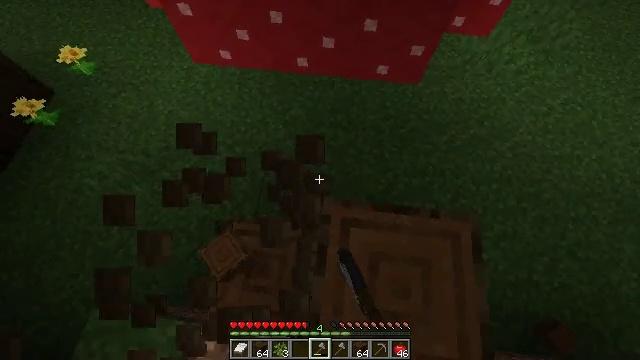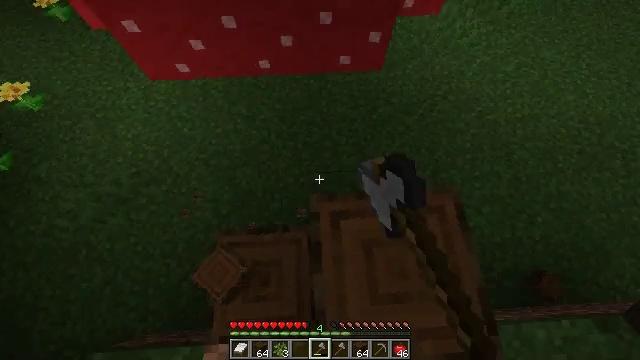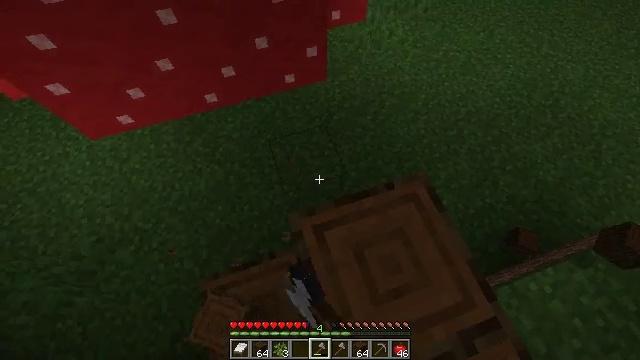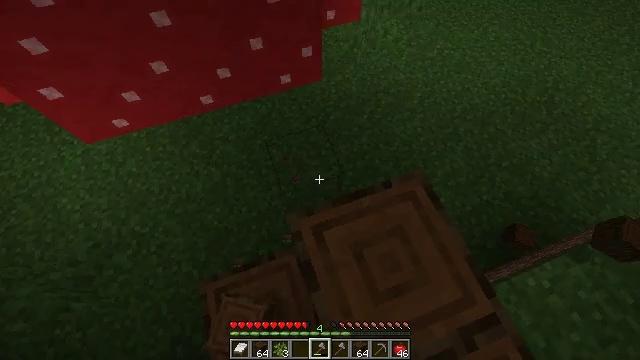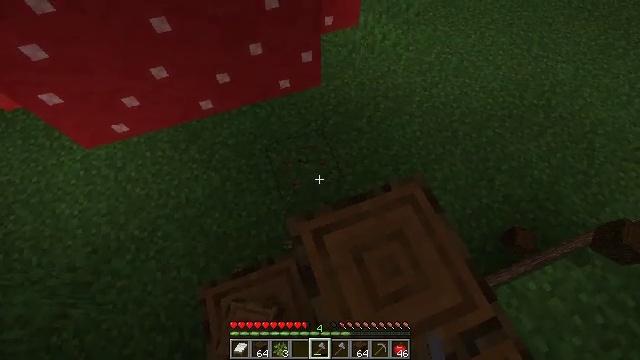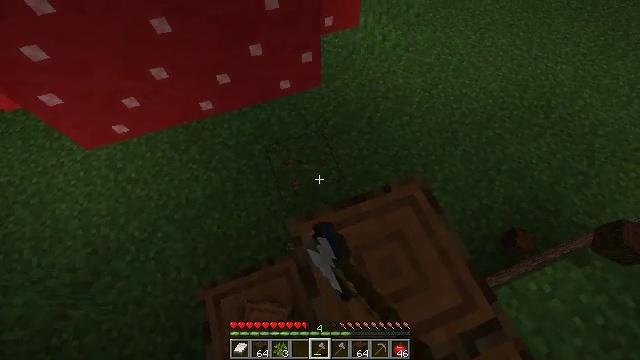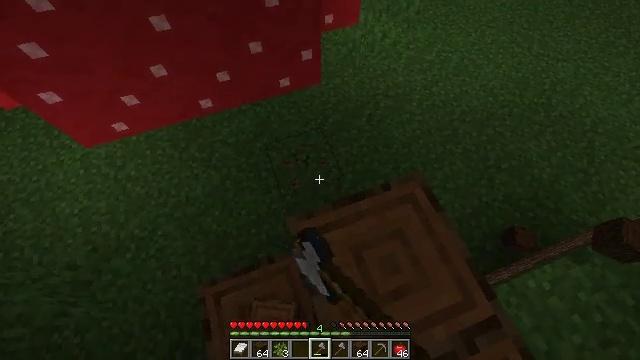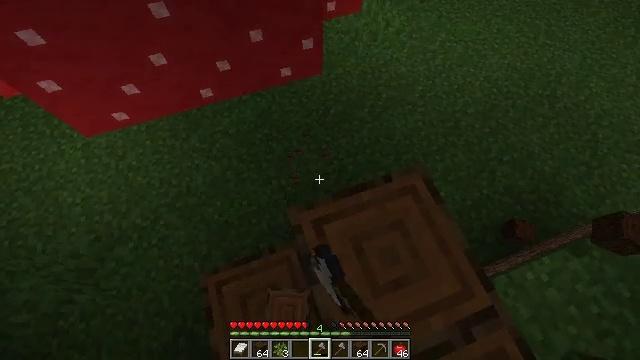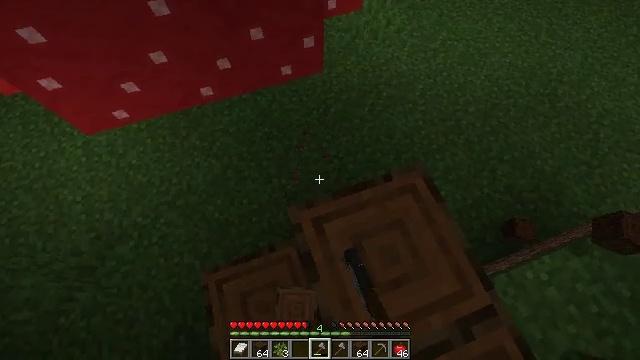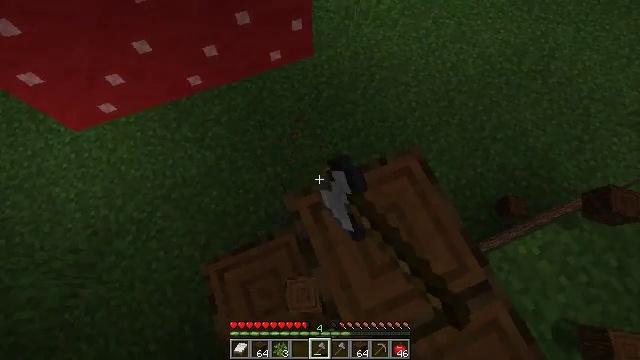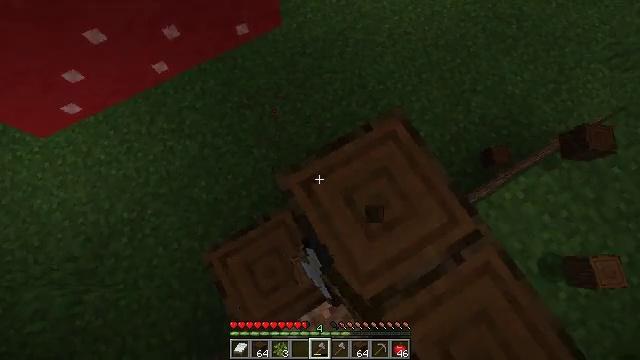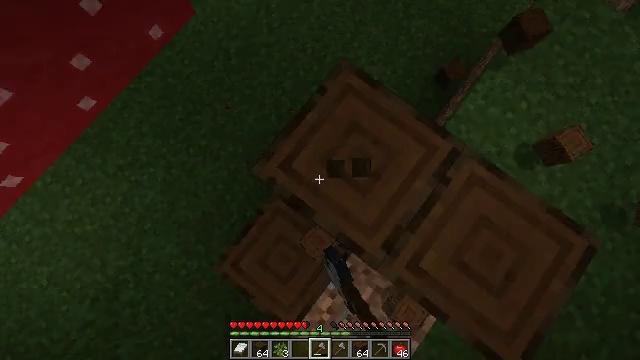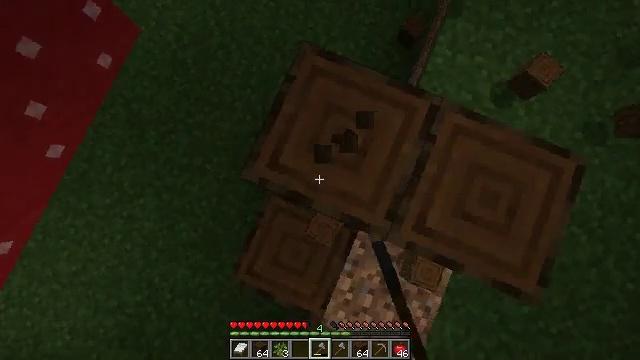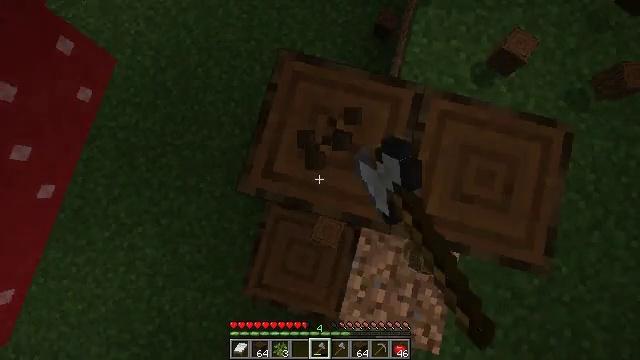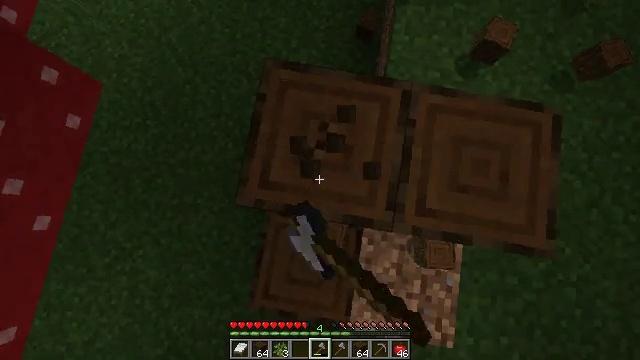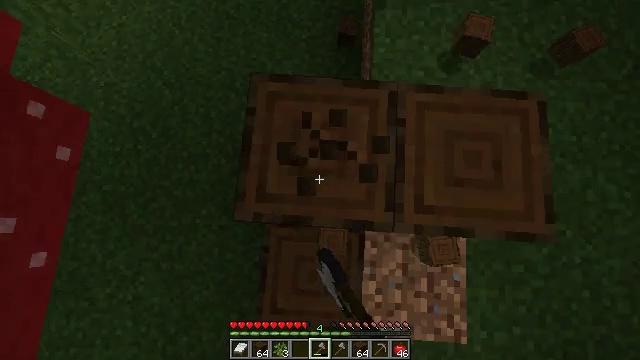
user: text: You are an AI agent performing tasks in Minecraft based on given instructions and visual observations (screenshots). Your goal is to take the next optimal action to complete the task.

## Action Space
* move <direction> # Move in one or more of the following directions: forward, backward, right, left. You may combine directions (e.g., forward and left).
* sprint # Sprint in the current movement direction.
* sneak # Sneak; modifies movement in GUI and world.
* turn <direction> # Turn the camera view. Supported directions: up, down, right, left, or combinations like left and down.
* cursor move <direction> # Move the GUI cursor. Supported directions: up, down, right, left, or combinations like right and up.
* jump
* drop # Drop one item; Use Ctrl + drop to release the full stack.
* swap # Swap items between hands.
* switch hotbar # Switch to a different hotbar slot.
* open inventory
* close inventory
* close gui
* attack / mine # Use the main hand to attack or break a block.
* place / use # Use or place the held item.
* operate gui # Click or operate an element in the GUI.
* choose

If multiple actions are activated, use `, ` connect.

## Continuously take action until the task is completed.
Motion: motion action
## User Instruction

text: Gather dark oak log for crafting.
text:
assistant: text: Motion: turn right, attack / mine
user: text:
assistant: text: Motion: turn right and up, attack / mine
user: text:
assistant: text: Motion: turn right, attack / mine
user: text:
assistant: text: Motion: attack / mine
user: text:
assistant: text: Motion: attack / mine
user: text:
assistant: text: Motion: attack / mine
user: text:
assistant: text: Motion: turn down, attack / mine
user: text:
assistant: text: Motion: attack / mine
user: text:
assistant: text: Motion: turn right and down, attack / mine
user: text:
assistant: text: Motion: turn right and down, attack / mine
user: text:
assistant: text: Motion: turn right and down, attack / mine
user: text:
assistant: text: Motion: turn right and down, attack / mine
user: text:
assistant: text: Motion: turn right, attack / mine
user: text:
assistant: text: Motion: turn right and up, attack / mine
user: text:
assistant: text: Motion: turn right and up, attack / mine
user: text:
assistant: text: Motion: turn right and up, attack / mine
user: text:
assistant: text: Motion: turn right and up, attack / mine
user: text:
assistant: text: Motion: turn right and up, attack / mine
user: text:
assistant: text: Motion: turn right, attack / mine
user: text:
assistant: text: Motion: turn right, attack / mine
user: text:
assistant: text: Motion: attack / mine
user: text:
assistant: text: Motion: attack / mine
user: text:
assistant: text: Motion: turn right, attack / mine
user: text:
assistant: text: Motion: attack / mine
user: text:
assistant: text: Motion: turn right and up, attack / mine
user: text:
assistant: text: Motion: turn right and up, attack / mine
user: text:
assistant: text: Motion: turn right, attack / mine
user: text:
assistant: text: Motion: attack / mine
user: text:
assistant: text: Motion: attack / mine
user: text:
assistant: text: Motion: attack / mine